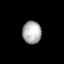
Tissue: lung
Cell type: Epithelial cells
Senescence score: 0.191
Nuclear area (px): 419
Mean DAPI intensity: 173.69